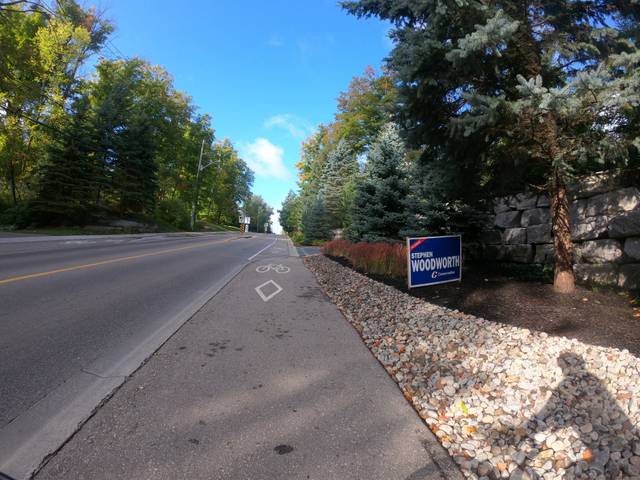
Region: Canada
Coordinates: 43.445, -80.537